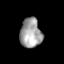
Tissue: skin
Cell type: Epithelial cells
Senescence score: 0.9032
Nuclear area (px): 615
Mean DAPI intensity: 161.901